Question:
I am working on the reminder app I need to start the timer so that after the timer gets over it reminds me the events set by me.
In the image I have encircle the timer.
'''
DispatcherTimer timer = new DispatcherTimer();
timer.Interval=TimeSpan.
private int Time;
DispatcherTimer timer;
private void TextBlock_Loaded(object sender, RoutedEventArgs e)
{
}
void timer_Tick(object sender, EventArgs e)
{
if (Time > 0)
{
Time--;
timer.Interval = TimeSpan.FromSeconds(1);
Debug.WriteLine(" " + Time + "
");
}
}
private void TextBox_Loaded(object sender, RoutedEventArgs e)
{
Time = ((sender as FrameworkElement).DataContext as PersonalModel).RemainingHours;
timer = new DispatcherTimer();
timer.Start();
timer.Tick -= timer_Tick;
timer.Tick += timer_Tick;
}
private void TextBox_TextChanged(object sender, TextChangedEventArgs e)
{
((sender as FrameworkElement)
}
'''
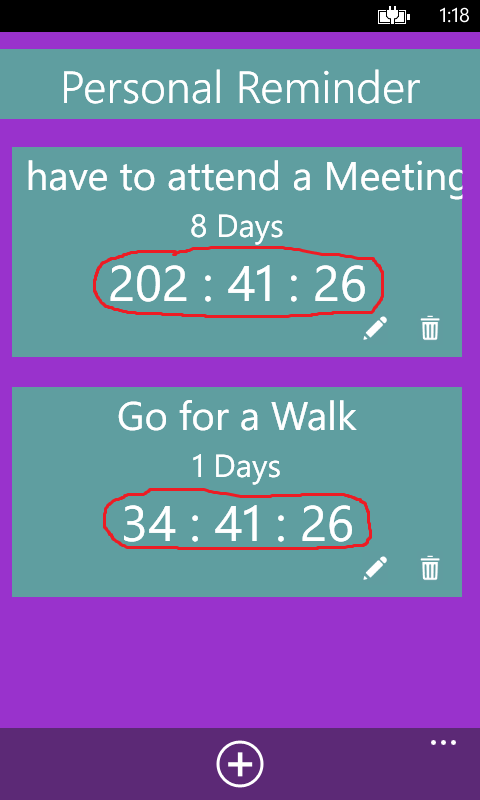
Answer: follow <URL> tutorial for how you can set reminders and alert alarms in windows phone 8
and here is the code for setting the reminder in windows phone 8.
'''
Reminder reminder = new Reminder(name);
reminder.Title = titleTextBox.Text;
reminder.Content = contentTextBox.Text;
reminder.BeginTime = beginTime; // it is the time when remider will start reminding(e.g remind me after 8 days and 2 AM hours you will set it DateTime.Now.Date.AddDays(8).AddHours(2)
reminder.ExpirationTime = expirationTime;
reminder.RecurrenceType = recurrence;
reminder.NavigationUri = navigationUri;
// Register the reminder with the system.
ScheduledActionService.Add(reminder);
'''